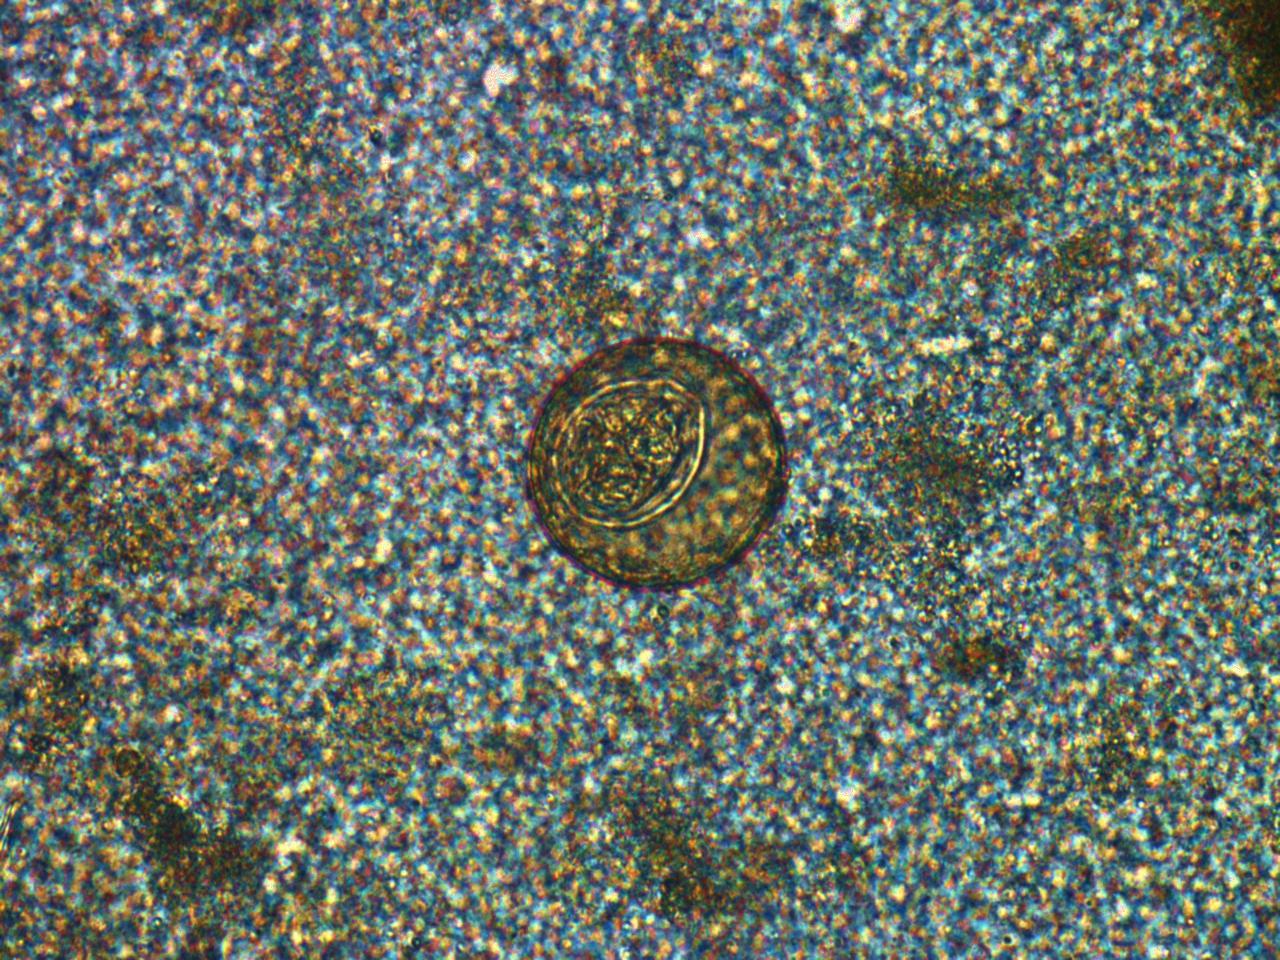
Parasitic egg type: Hymenolepis diminuta